Question: Using Ck editor Gem alongside with Active Admin I am not able to use the Browse Server functionality, I get the following error.
'''
Asset names passed to helpers should not include the "/assets/" prefix. Instead of "/assets/ckeditor/filebrowser/images/thumbs/zip.gif", use "ckeditor/filebrowser/images/thumbs/zip.gif"
'''

How can I configure the path of the Ckeditor assets in order for them to work with this functionality?
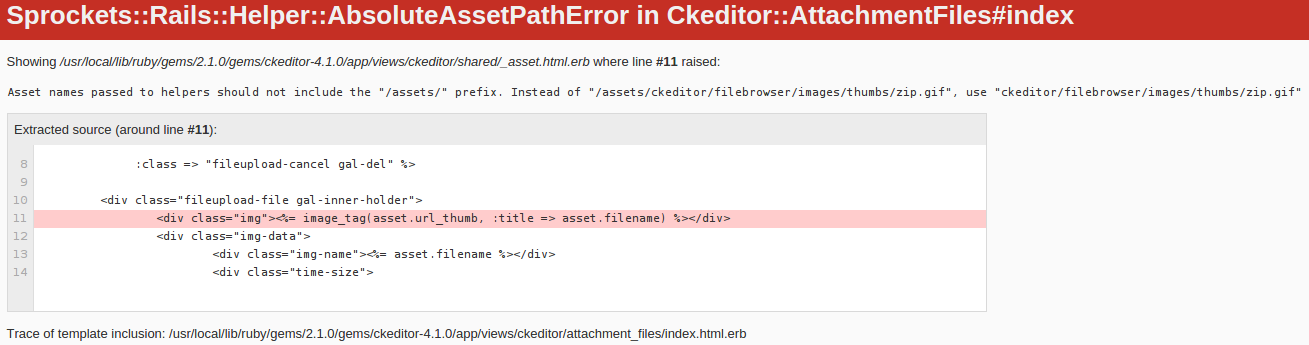
Answer: The path for Ckeditor is coming from ckeditor.rb
'''
# Ckeditor files destination path
mattr_accessor :relative_path
@@relative_path = '/assets/ckeditor'
'''
So this gem is not going to work fine with the latest versions of sprockets.
You can set sprockets-rails to 2.1.3 in your gem file